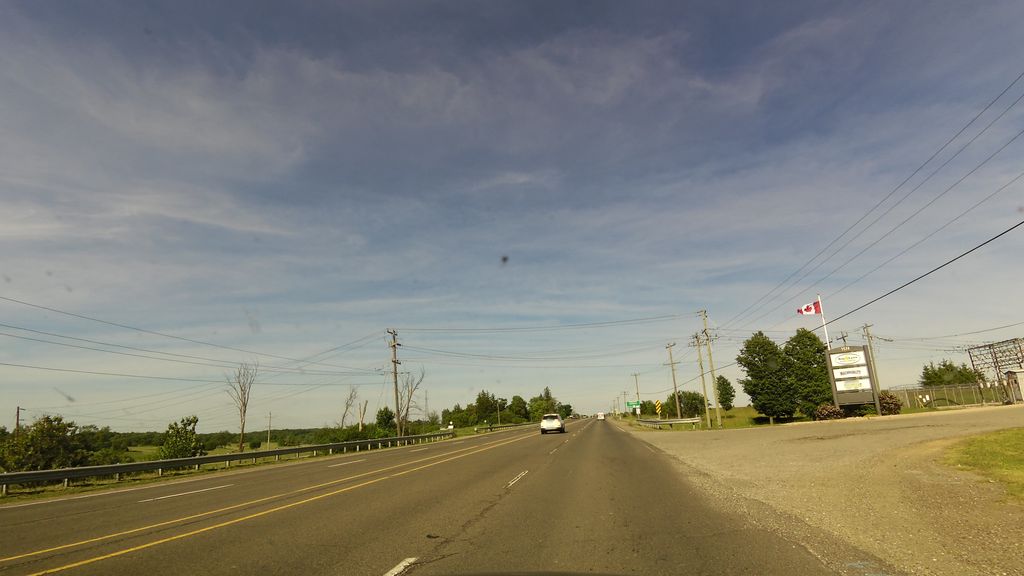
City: hamilton